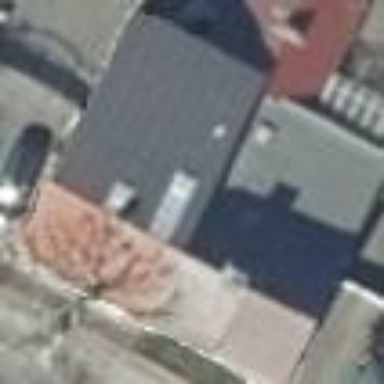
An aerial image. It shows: Semidetached house with gabled roof.